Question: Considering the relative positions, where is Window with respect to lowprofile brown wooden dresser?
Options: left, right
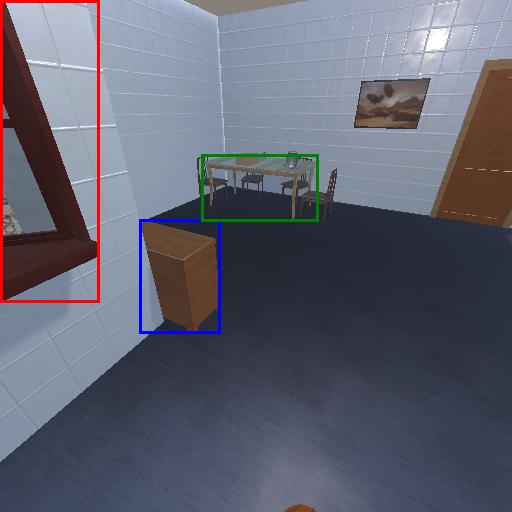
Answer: left